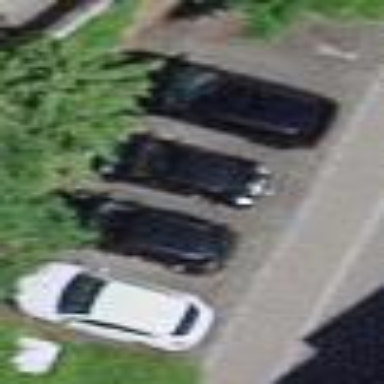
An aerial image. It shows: Parking area with surface.